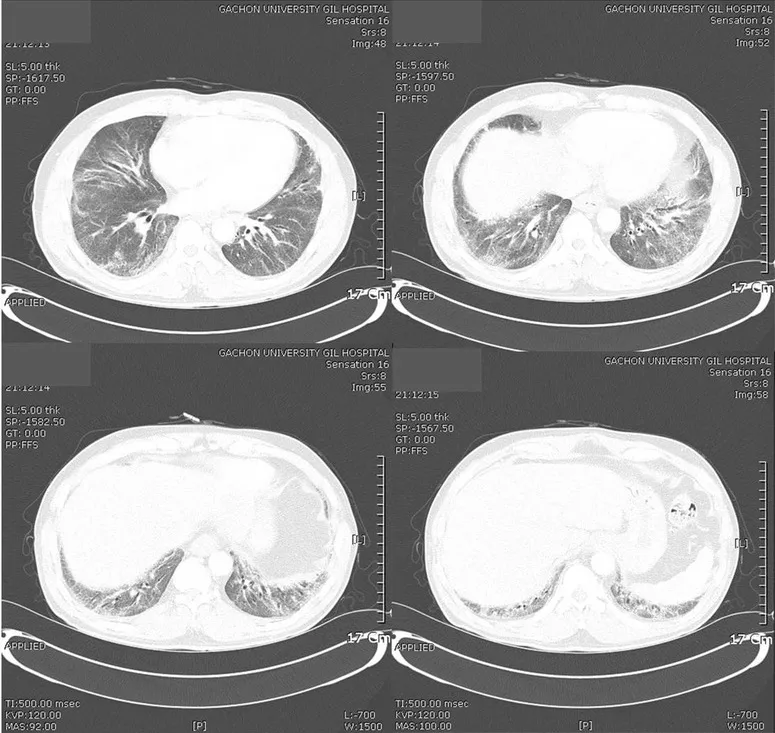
Chest computed tomography images. Peribronchial and subpleural reticulation and ground glass opacities are seen in both lungs, predonminantly in the lower parts of the lungs.
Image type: radiology (ct)